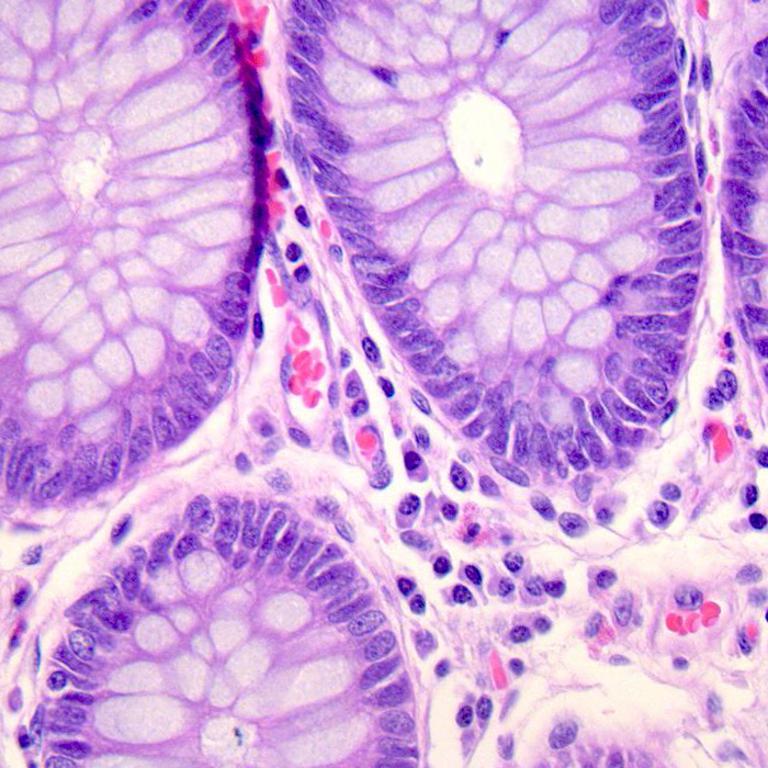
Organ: colon
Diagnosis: benign